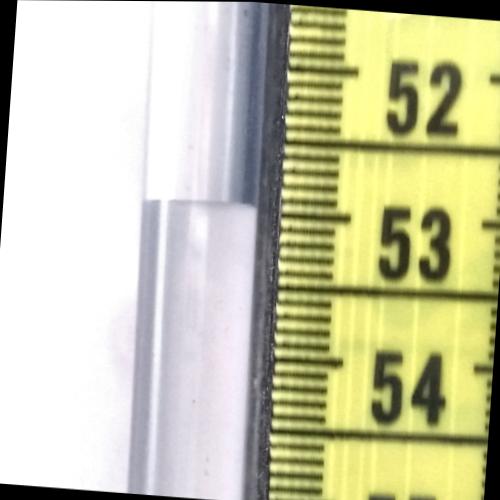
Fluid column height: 53.0 cm